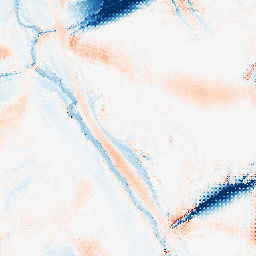
Category: morphological
Decomposition family: morphological_ellipse
Decomposition parameters: operation: average
width: 50
height: 50
Upsampling method: regularized
Upsampling parameters: scale: 2
lambda_reg: 0.1
Upsampling scale: 2